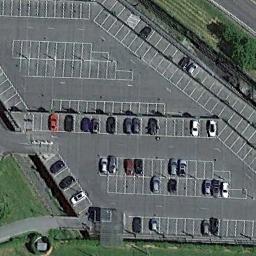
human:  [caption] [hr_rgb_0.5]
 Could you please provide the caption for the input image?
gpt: The parking lot has some parked cars but lots of parking spaces are still empty .

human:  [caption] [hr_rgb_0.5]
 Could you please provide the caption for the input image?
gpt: About half of the parking space in the parking lot is occupied .

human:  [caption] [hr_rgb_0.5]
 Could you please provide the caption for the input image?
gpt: There are some cars on the parking lot .